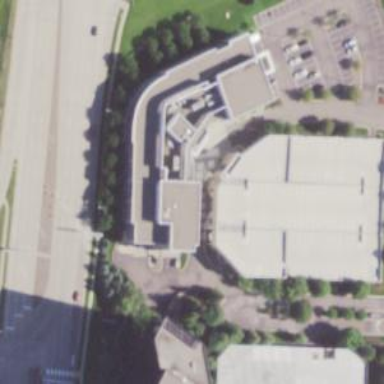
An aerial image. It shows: Multi-storey parking building.